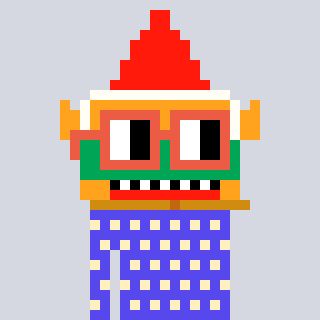
a pixel art character with square orange glasses, a gnome-shaped head and a computerblue-colored body on a cool background